Question: I am trying to draw an image using JavaScript and svg.js library. The image always comes out with an offset of about 8 pixels from the top and 8 pixels from the left edge of the browser window. I would like the image to start at point (0,0) of the browser window. In other words, it should be aligned at the extreme top left of the browser window and not at some offset. I have tried many different settings but nothing I do seems to help eliminate this offset. I am listing below the latest version of the code I am using. Can somebody please help? Also, is it possible to achieve this effect without using css?
'''
<!DOCTYPE html>
<head>
<meta charset=utf-8>
<script src="https://cdnjs.cloudflare.com/ajax/libs/svg.js/2.6.5/svg.js"></script>
<style>
body {
width: 100%;
padding: 0px;
}
</style>
</head>
<body>
<div id="drawCurve"></div>
<script id="drawCurve-script">
var s = SVG('drawCurve').size(500,500).viewbox(0,0,500,500);
var p=s.path().attr({
id: 'path0',
padding: '0px',
fill: 'white',
d: 'M0 0 C200 120 300 120 300 100'
});
p.stroke({
color: 'black',
width: 1,
padding: '0px'
});
</script>
</body>
'''

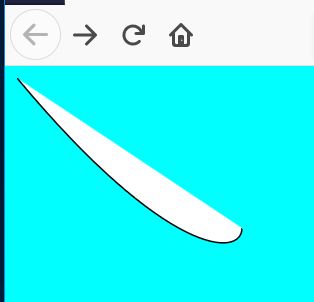
Answer: Add 'margin:0' to your body tag:
'''
body {
width: 100%;
padding: 0px;
margin: 0;
}
'''